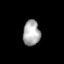
Tissue: prostate
Cell type: T cells
Senescence score: 0.7715
Nuclear area (px): 424
Mean DAPI intensity: 170.965